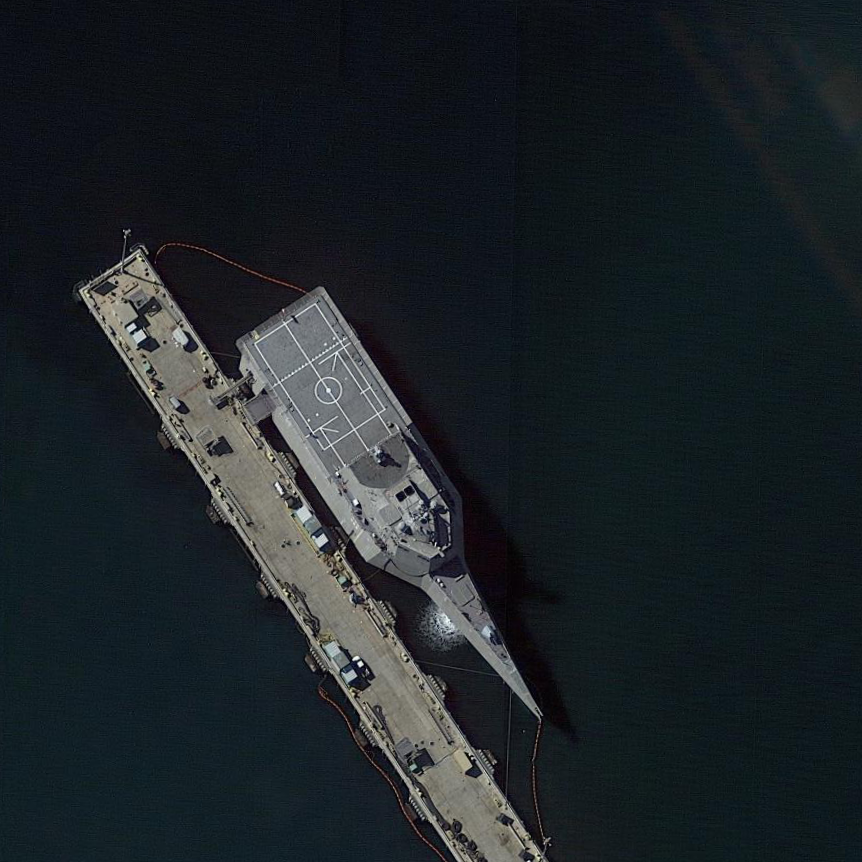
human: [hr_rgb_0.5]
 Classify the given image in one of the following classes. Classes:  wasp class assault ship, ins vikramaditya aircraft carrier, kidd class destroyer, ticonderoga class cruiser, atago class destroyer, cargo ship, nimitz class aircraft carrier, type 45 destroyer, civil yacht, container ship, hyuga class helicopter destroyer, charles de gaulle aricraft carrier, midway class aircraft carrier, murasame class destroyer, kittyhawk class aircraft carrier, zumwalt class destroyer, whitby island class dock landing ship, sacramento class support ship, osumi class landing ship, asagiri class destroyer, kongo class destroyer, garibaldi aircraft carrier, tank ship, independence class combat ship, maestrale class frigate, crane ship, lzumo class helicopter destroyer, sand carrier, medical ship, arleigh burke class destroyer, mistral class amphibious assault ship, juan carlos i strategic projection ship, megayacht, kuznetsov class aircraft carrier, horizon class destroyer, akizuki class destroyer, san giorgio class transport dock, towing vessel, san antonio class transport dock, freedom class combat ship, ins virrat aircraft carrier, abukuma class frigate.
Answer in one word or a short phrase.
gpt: Independence class combat ship